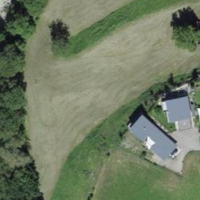
EUNIS habitat code: 24
Species observed at this site:
Stachys recta